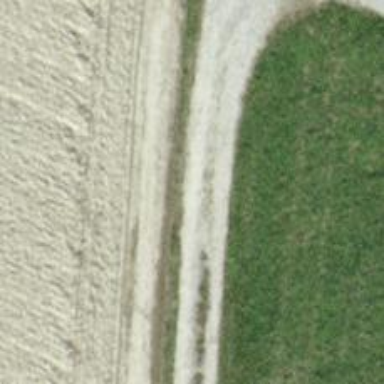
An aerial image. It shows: Pebblestone track with grade2 quality.